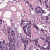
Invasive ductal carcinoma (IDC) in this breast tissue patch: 1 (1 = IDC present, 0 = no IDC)